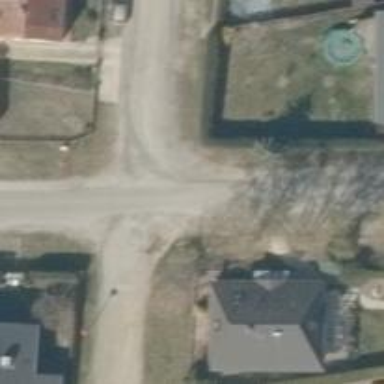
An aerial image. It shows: Residential road with compacted surface.